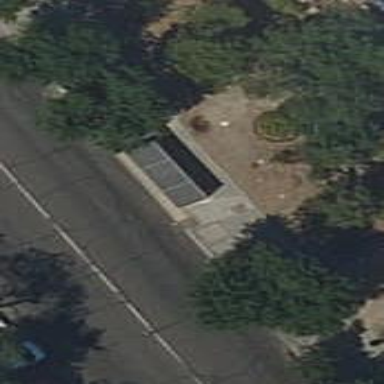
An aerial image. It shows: Bus stop with shelter. It is platform for public transport.